Question: I'm getting unwanted longitudinal at latitudinal grid lines turning up on my google maps v3 maps when viewed in chrome. They appear whether i turn the map styling off or not. Any ideas what could be causing this? something to do with the container styling?
Thanks

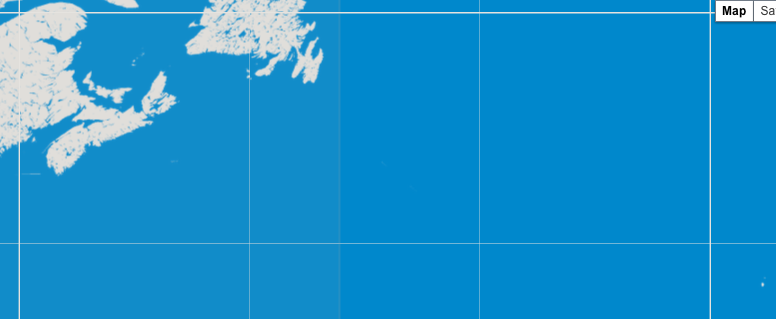
Answer: it turns out that it is because of the browser's zoom not being set to 100% (cmd +/-) ... if the zoom was set to something other than 100% then the maps api would show these lines on chrome (on my machine).